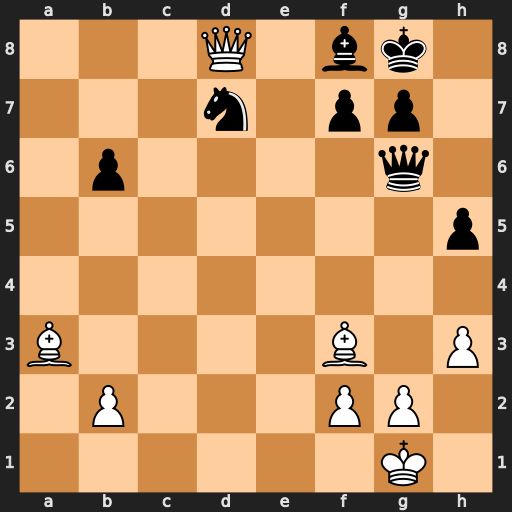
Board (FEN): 3Q1bk1/3n1pp1/1p4q1/7p/8/B4B1P/1P3PP1/6K1
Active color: w
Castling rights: -
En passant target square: -
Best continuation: Qxd7 Bxa3 bxa3